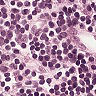
Metastatic tissue present: no